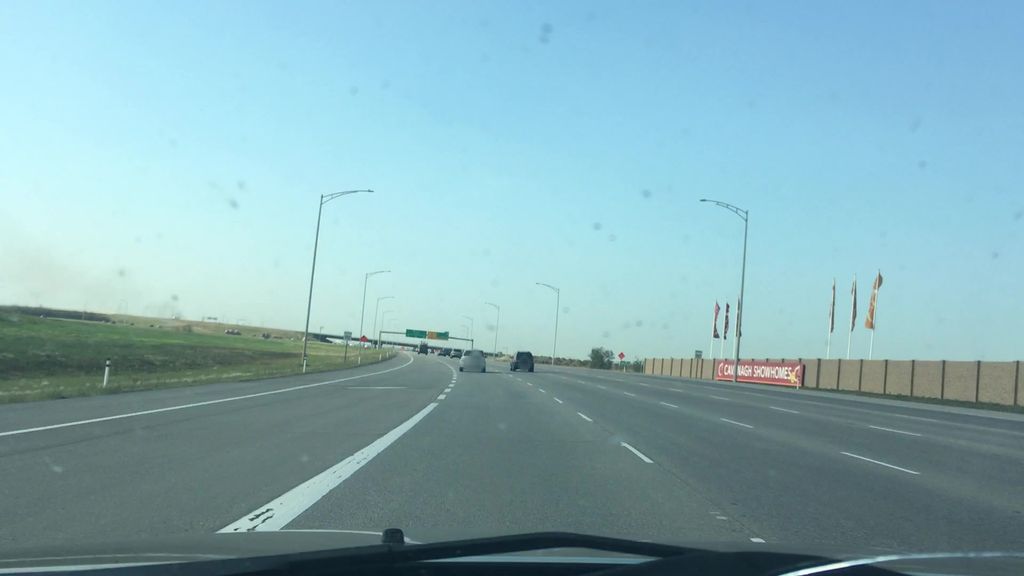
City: edmonton